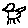
Label: bird